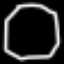
Label: octagon